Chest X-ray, AP view. Patient: 58 years old, sex M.
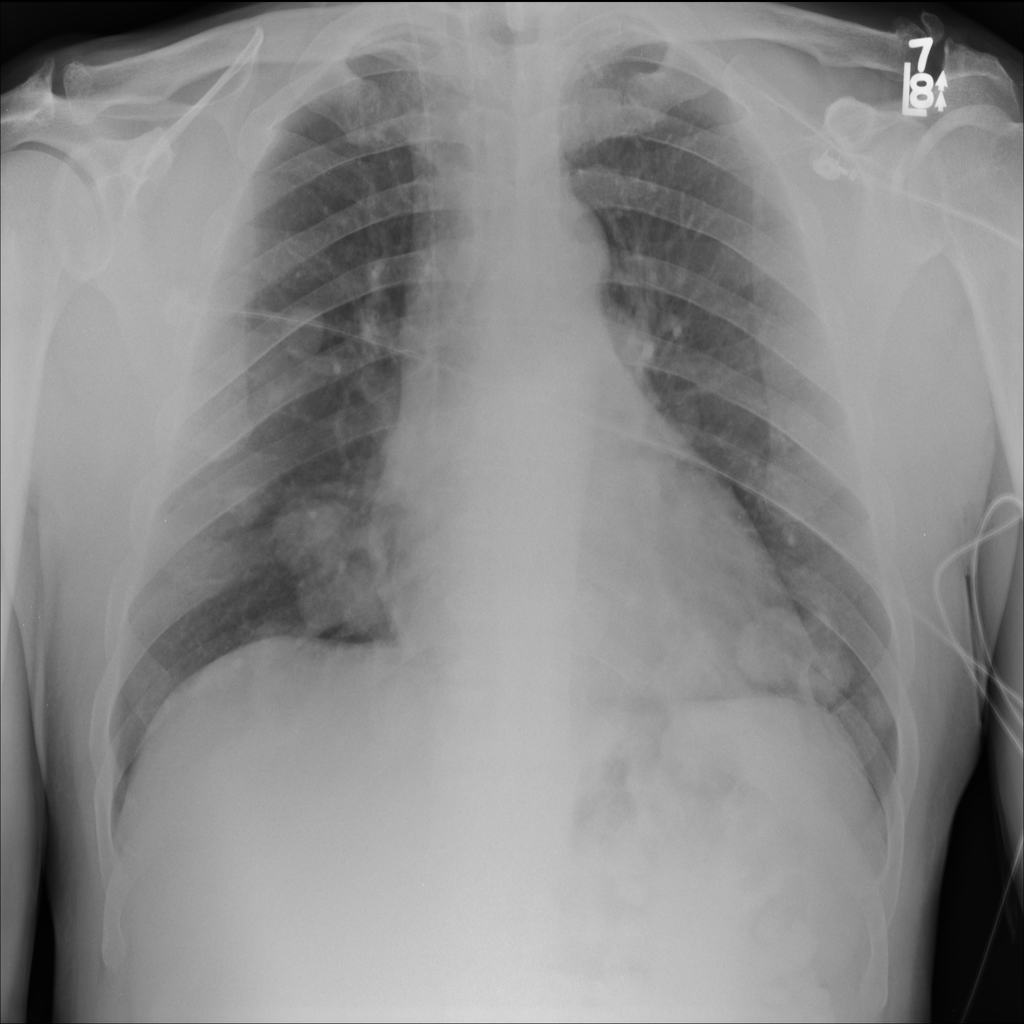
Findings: Mass